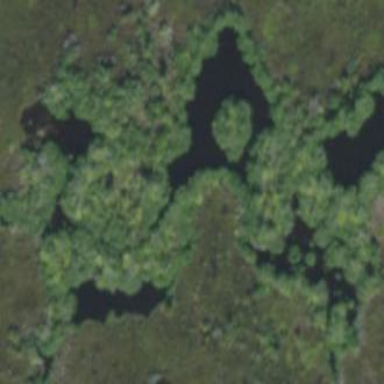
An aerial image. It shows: Pond surrounded by natural water.